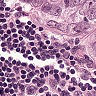
Metastatic tissue present: yes